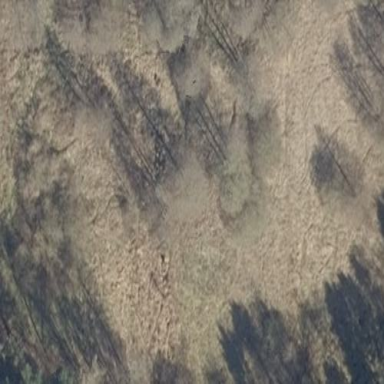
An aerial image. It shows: Marsh wetland.